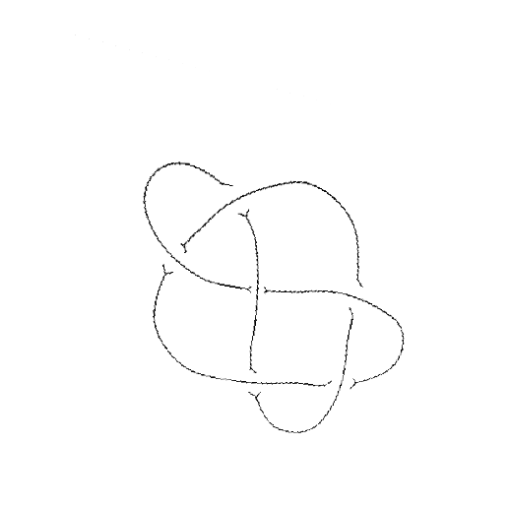
Crossing number: 6